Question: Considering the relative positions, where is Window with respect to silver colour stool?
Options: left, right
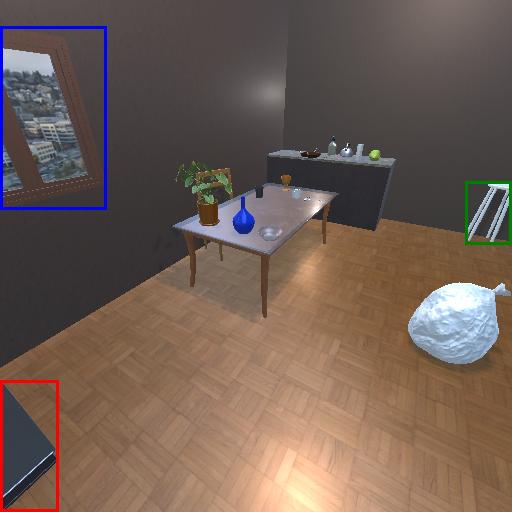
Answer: left